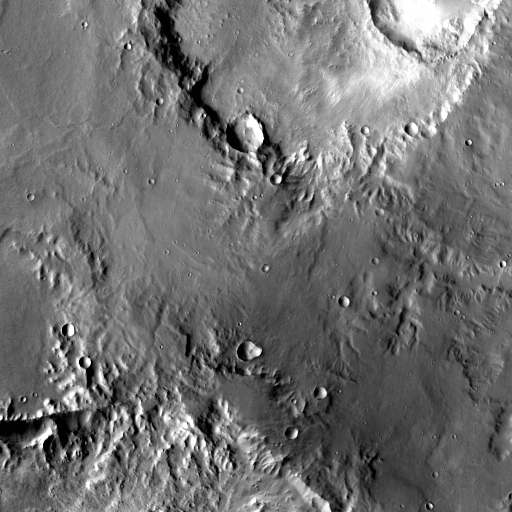
Crater classes present: Background, Other